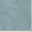
Piece: xx